Question: Is there anyway to debug code that has been written to a new window from the parent?
I have tried innerHTML, textContent, document.write, and append child. But none of them show up in the source console in chrome/ff. Any associated files do, but the source itself does not.
Maybe there is a way to do this with sockets or some other api...
This is what it looks like after I do a doc.write() or any of the other approaches, quite bare :/

*Note: If I include a reference to a file like '<script src="jquery.js"></script>' it is possible to debug that, but not any scripts embedded in the root html page itself.
My last ditch approach will be to put all the scripts in a file and link to them from the window, but if possible it would be nice to be able to debug the window scripts themselves as well. As my solution will be dynamic and it is easier to create a new window than a file in js.
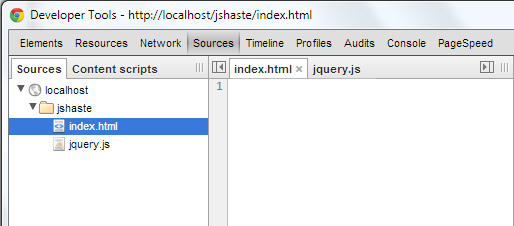
Answer: > I have tried innerHTML, textContent, document.write, and append child. But none of them show up in the source console in chrome/ff. Any associated files do, but the source itself does not.
That's how it should be. None of these methods does generate/change the source of a file, and your 'index.html' is intentionally empty. If you'd use a 'data:'-URI, I guess you could inspect its source.
All the methods above do actually modify the DOM, so you can look at the result in the DOM inspector ( tab of your devtools). Or, in case of 'document.write', they intercept the parser that leads to a DOM created from a different stream than the source.
To inspect what 'document.write' has written in plaintext, you might wrap them in a logger function:
'''
(function (d) {
var w = d.write,
wl = d.writeln;
d.write = function() {
this.source = (this.source || "") + [].join.call(arguments);
w.apply(this, arguments);
};
d.writeln = function() {
this.source = (this.source || "") + [].join.call(arguments) + "
";
w.apply(this, arguments);
};
})(theDocumentYoureWritingTo);
// after you're done, you can
console.log(theDocumentYouWroteTo.source);
'''